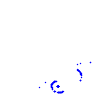
Particle: proton